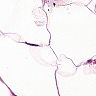
Metastatic tissue present: no